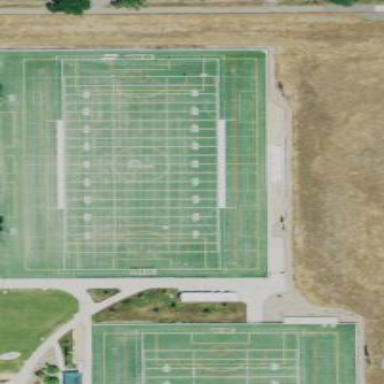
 providing leisure land for sports activities."